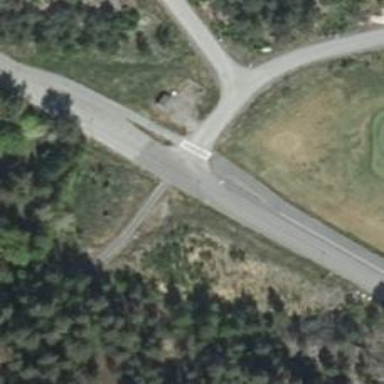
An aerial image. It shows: Uncontrolled crossing on the road.